Field crop: maize
Growth stage: 2
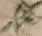
Species: atriplex